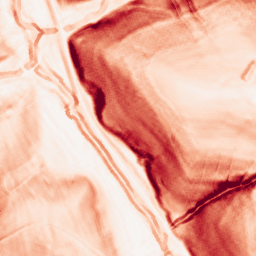
Category: morphological
Decomposition family: morphological_gradient
Decomposition parameters: size: 3
shape: diamond
Upsampling method: quartic
Upsampling parameters: scale: 8
Upsampling scale: 8